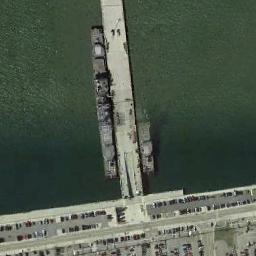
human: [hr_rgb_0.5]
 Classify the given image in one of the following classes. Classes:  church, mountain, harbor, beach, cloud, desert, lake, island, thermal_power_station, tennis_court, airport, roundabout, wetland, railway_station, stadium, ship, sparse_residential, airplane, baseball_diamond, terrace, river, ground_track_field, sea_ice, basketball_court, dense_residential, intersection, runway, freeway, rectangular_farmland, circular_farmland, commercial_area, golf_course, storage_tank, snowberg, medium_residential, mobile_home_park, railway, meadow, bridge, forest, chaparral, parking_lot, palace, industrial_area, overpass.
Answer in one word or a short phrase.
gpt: ship